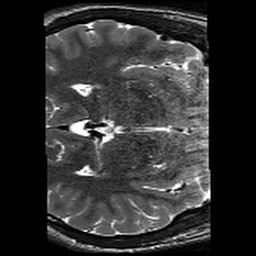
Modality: T2w
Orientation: axial
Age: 18
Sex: male
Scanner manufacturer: siemens
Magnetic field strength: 3 T
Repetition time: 13.15 s
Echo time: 0.082 s